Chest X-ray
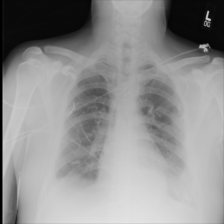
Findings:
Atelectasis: negative
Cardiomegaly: negative
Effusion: negative
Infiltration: negative
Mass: negative
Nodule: negative
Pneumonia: negative
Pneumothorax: negative
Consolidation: negative
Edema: negative
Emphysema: negative
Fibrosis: negative
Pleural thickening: negative
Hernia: negative